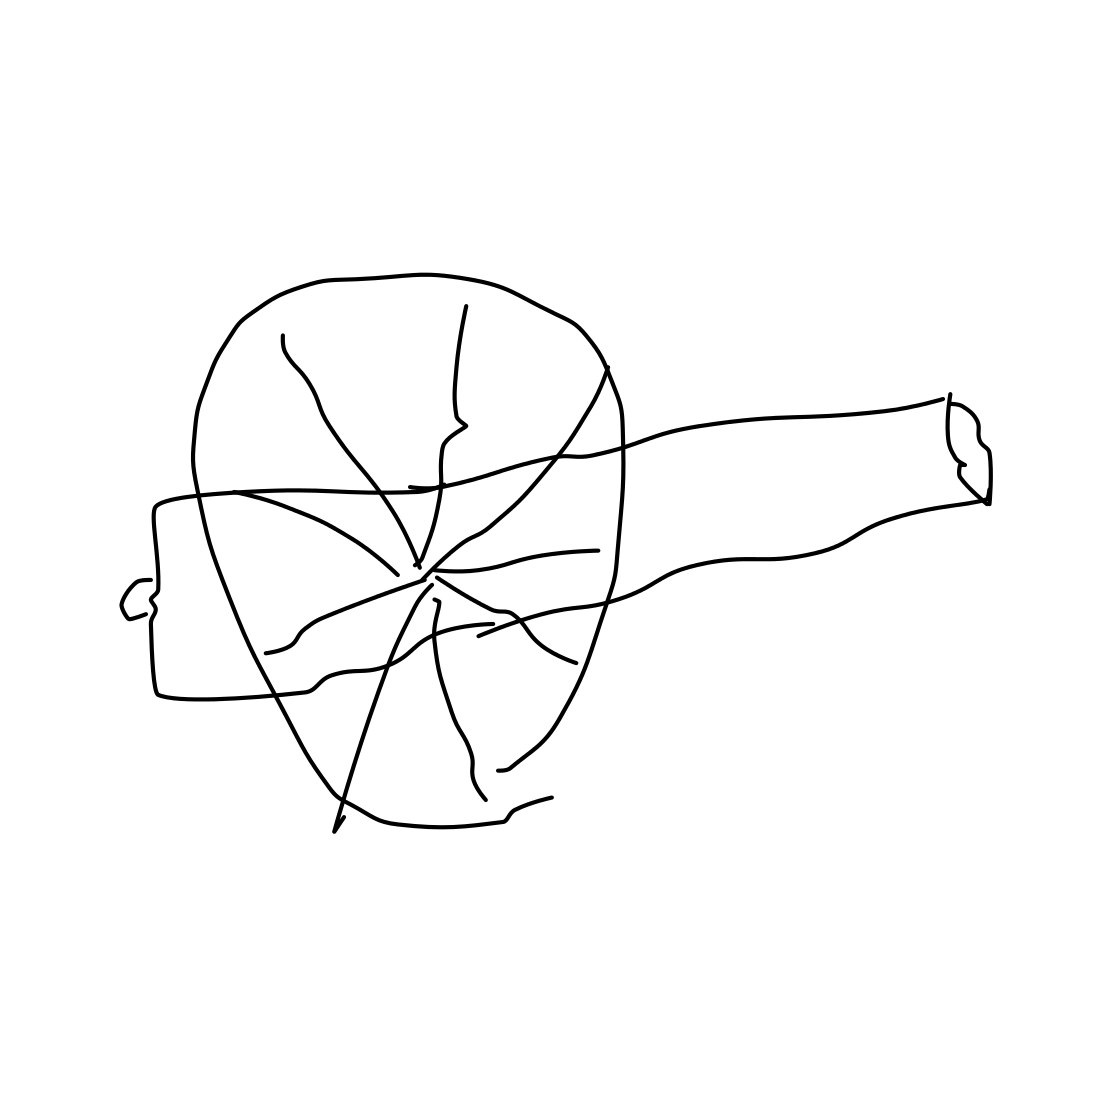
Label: cannon